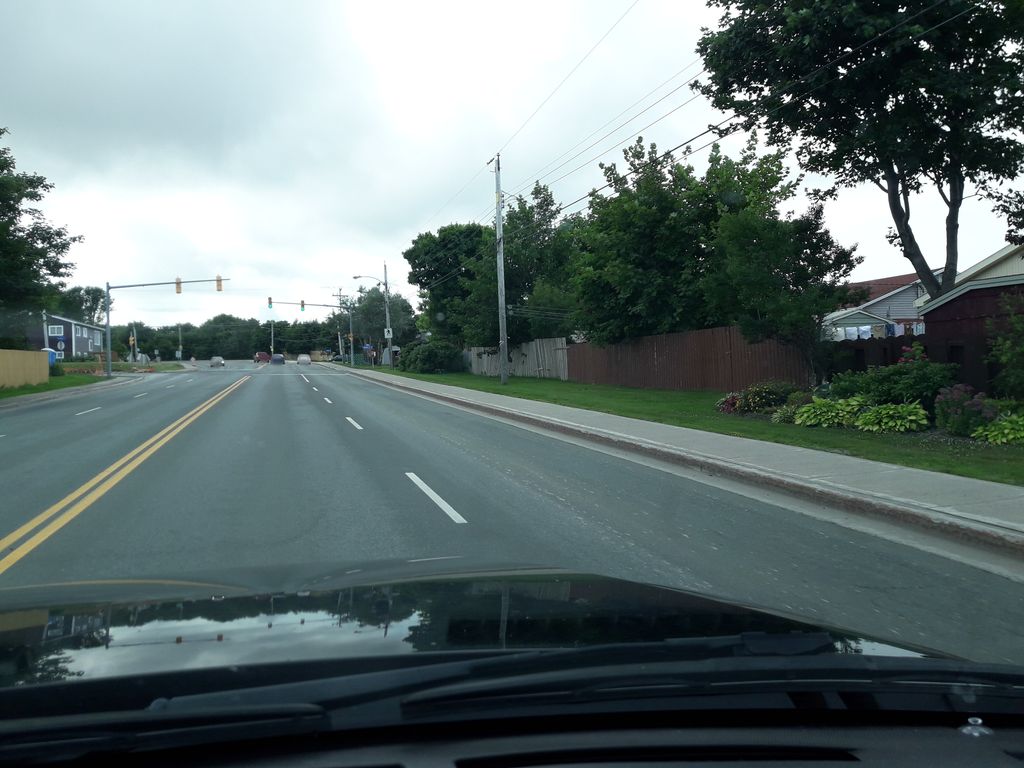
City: st_johns